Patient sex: F
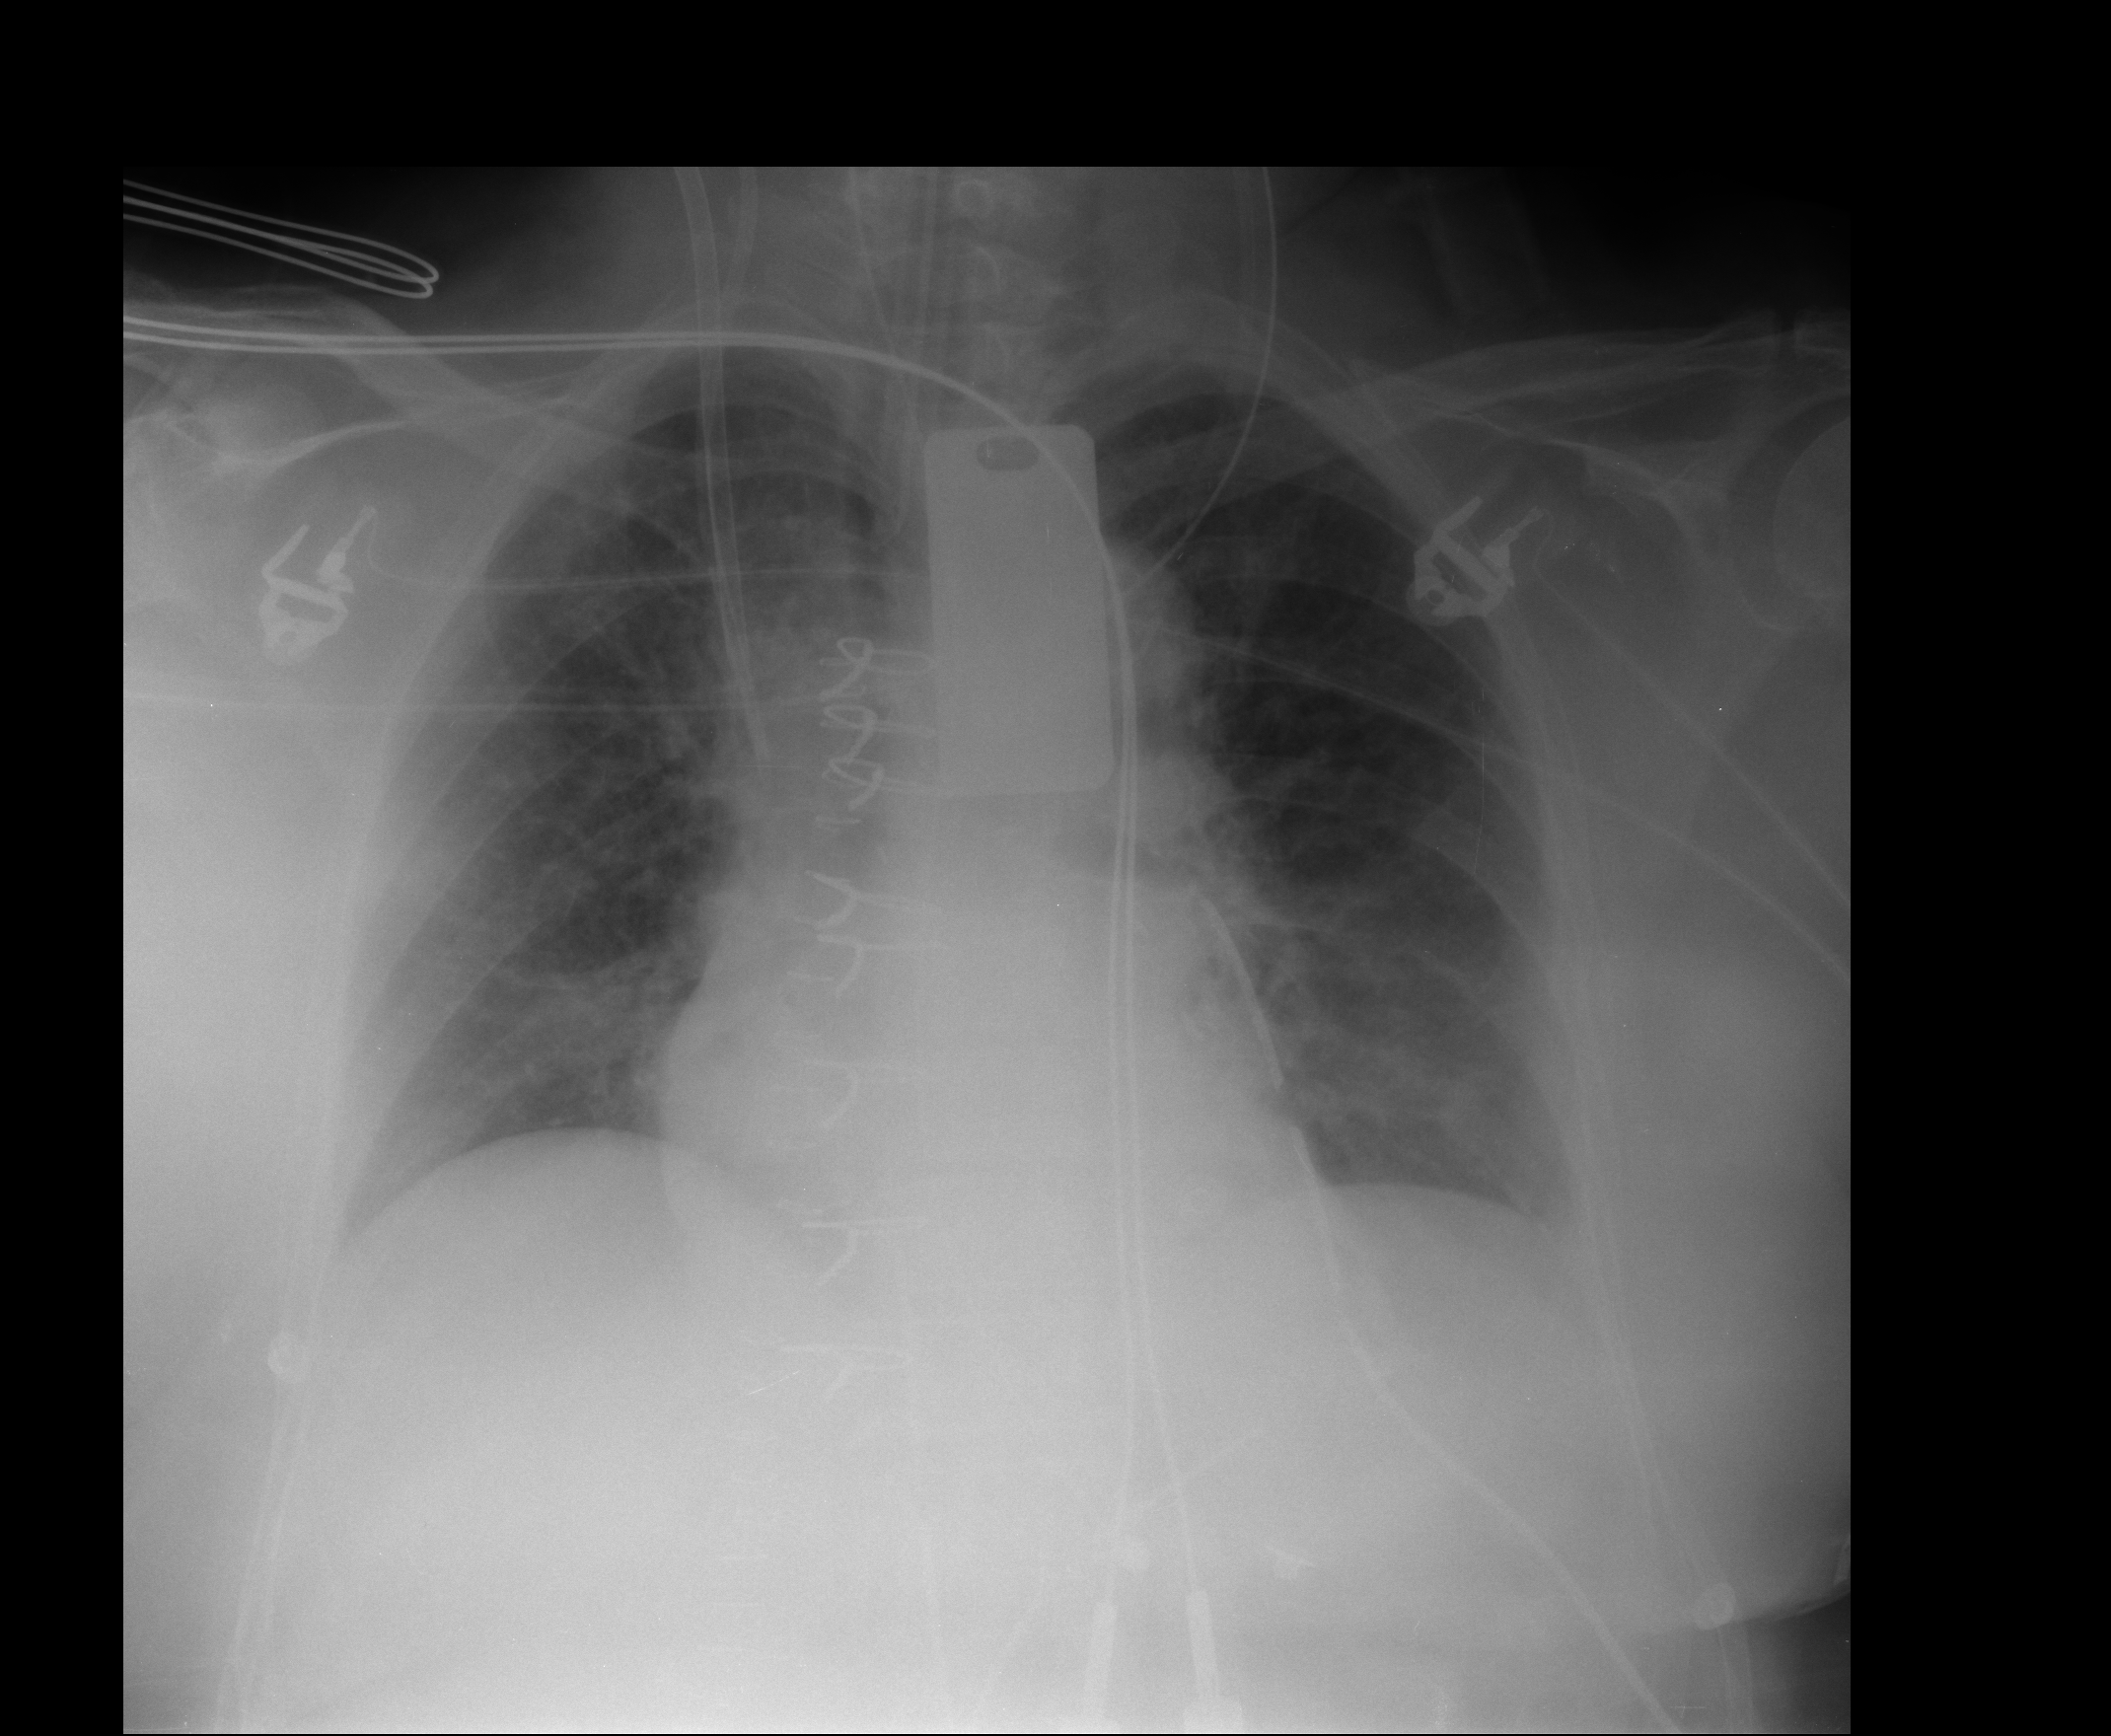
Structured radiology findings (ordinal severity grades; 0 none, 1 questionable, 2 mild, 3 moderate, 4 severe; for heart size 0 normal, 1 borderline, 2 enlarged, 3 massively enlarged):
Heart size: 0
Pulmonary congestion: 1
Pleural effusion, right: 0
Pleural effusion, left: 1
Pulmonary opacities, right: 0
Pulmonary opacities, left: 0
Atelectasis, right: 2
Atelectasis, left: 2